Interaction volume radius: 10 \u00c5
Interaction volume height: 10 \u00c5
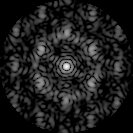
Disorder parameter: 0.5836